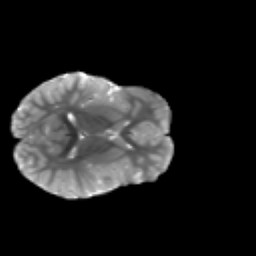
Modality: T2w
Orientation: axial
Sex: female
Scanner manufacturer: siemens
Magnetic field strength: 3 T
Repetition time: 5 s
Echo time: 0.071 s